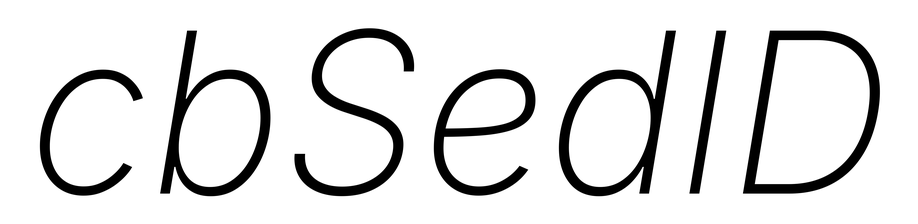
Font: Inter-Italic_ExtraLight_Italic